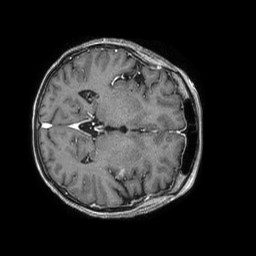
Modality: T1w
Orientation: axial
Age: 64
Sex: female
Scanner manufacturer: philips
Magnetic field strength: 1.5 T
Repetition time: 0.007678 s
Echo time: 0.003495 s